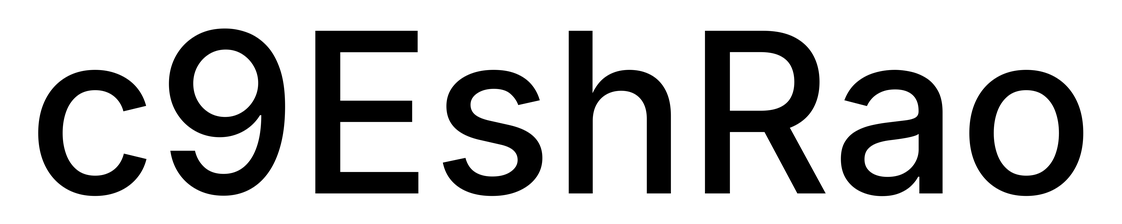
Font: Inter_Medium